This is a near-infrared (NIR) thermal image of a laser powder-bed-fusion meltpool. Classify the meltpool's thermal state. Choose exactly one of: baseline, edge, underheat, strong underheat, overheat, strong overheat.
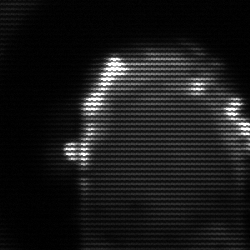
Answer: baseline